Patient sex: M
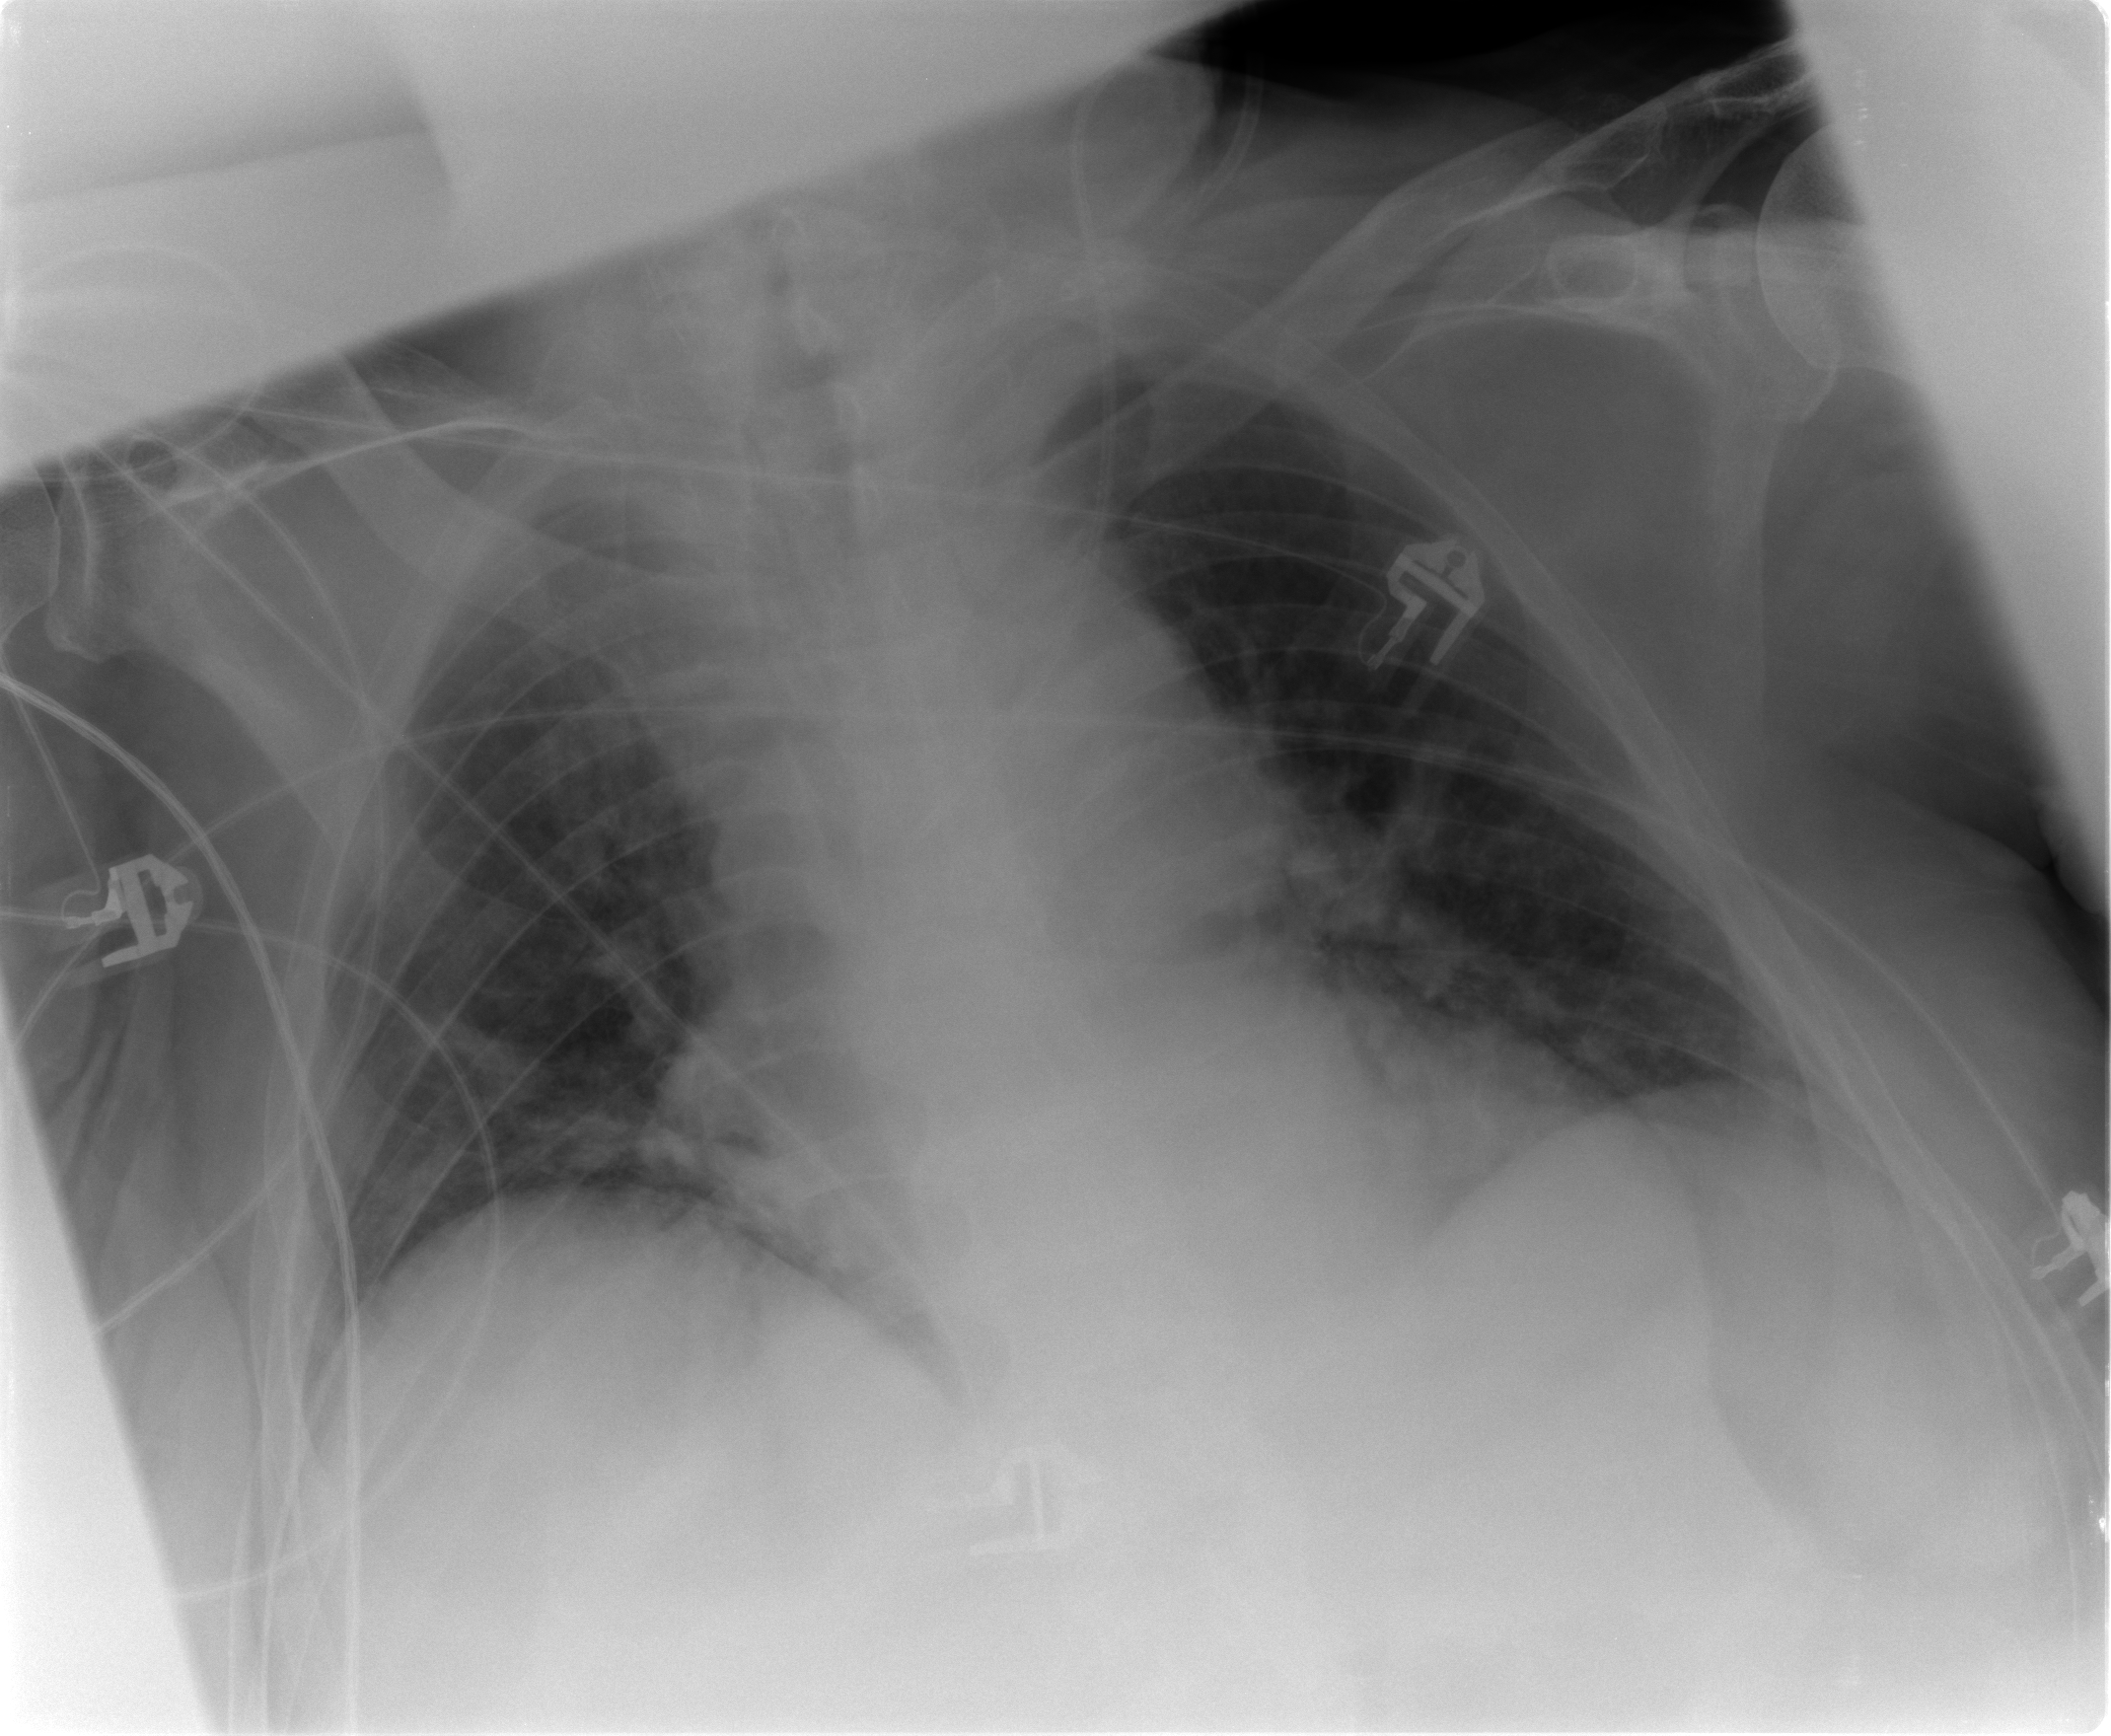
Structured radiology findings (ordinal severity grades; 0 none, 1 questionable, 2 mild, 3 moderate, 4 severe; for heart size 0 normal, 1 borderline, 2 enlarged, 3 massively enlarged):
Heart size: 2
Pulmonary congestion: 3
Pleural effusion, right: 0
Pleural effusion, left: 0
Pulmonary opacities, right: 3
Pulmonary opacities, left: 2
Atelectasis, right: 3
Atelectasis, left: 2